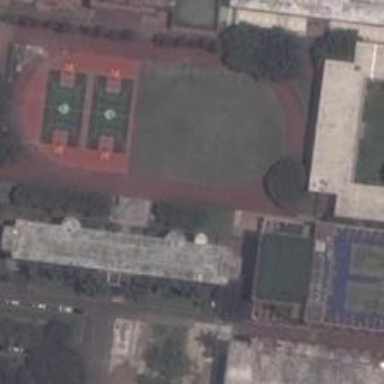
The huge playground is divided into two parts while there are other courts aside .